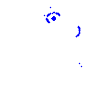
Particle: pion